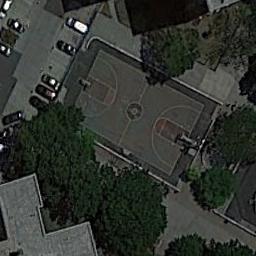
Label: basketball_court